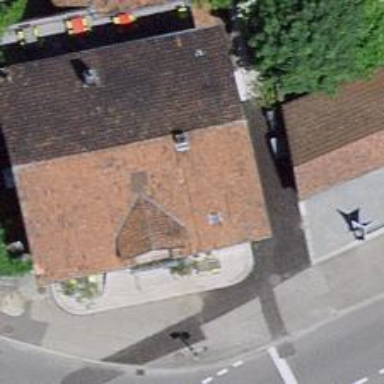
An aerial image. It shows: Restaurant.